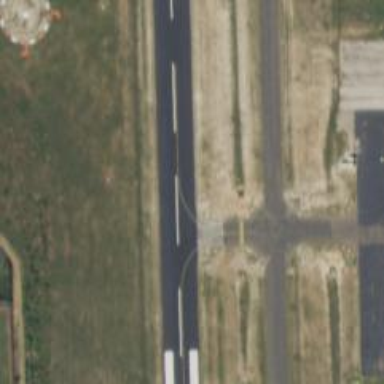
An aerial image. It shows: View of runway in airport.